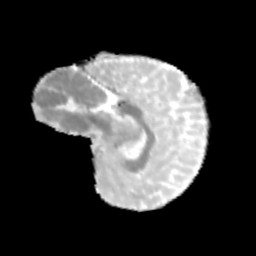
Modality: MD
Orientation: sagittal
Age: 9
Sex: male
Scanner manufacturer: siemens
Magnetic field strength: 3 T
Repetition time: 3.8 s
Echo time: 0.07 s